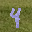
Label: 4